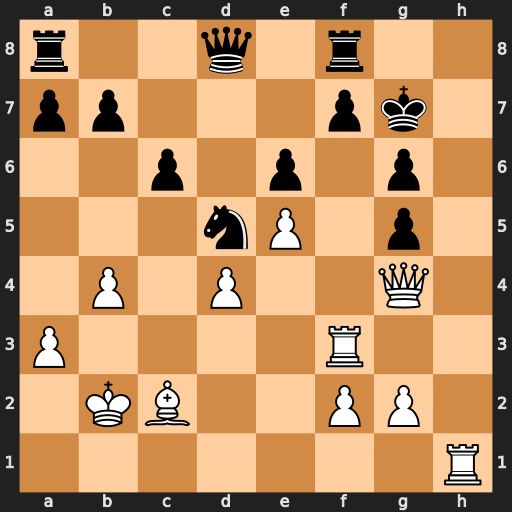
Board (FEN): r2q1r2/pp3pk1/2p1p1p1/3nP1p1/1P1P2Q1/P4R2/1KB2PP1/7R
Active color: w
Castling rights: -
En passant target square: -
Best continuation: Rfh3 Rh8 Rxh8 Qxh8 Rxh8